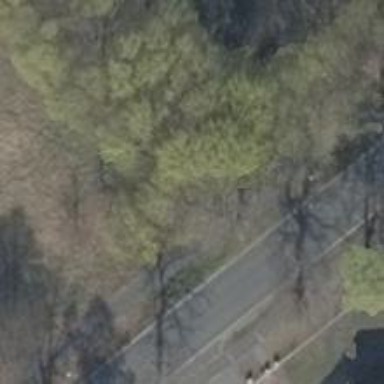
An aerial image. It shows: Row of broadleaved trees.